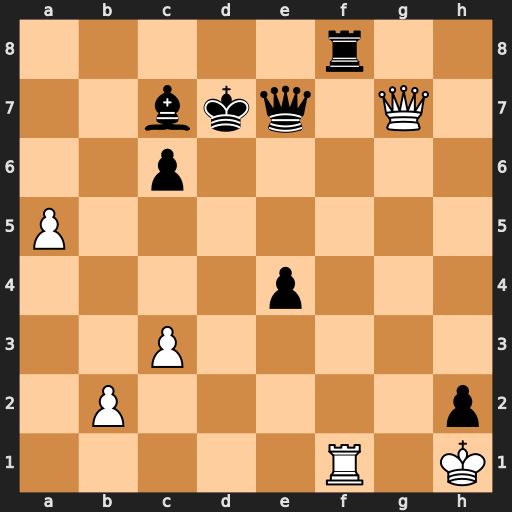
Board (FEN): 5r2/2bkq1Q1/2p5/P7/4p3/2P5/1P5p/5R1K
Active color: w
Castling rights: -
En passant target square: -
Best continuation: Qxf8 Qxf8 Rxf8